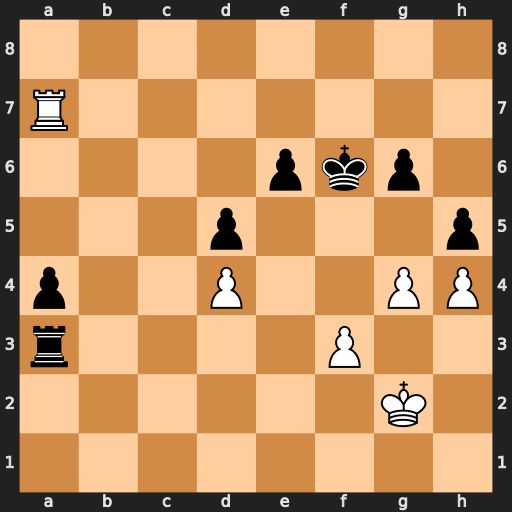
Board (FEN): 8/R7/4pkp1/3p3p/p2P2PP/r4P2/6K1/8
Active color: w
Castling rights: -
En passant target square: -
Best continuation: g5+ Kf5 Rf7#